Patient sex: M
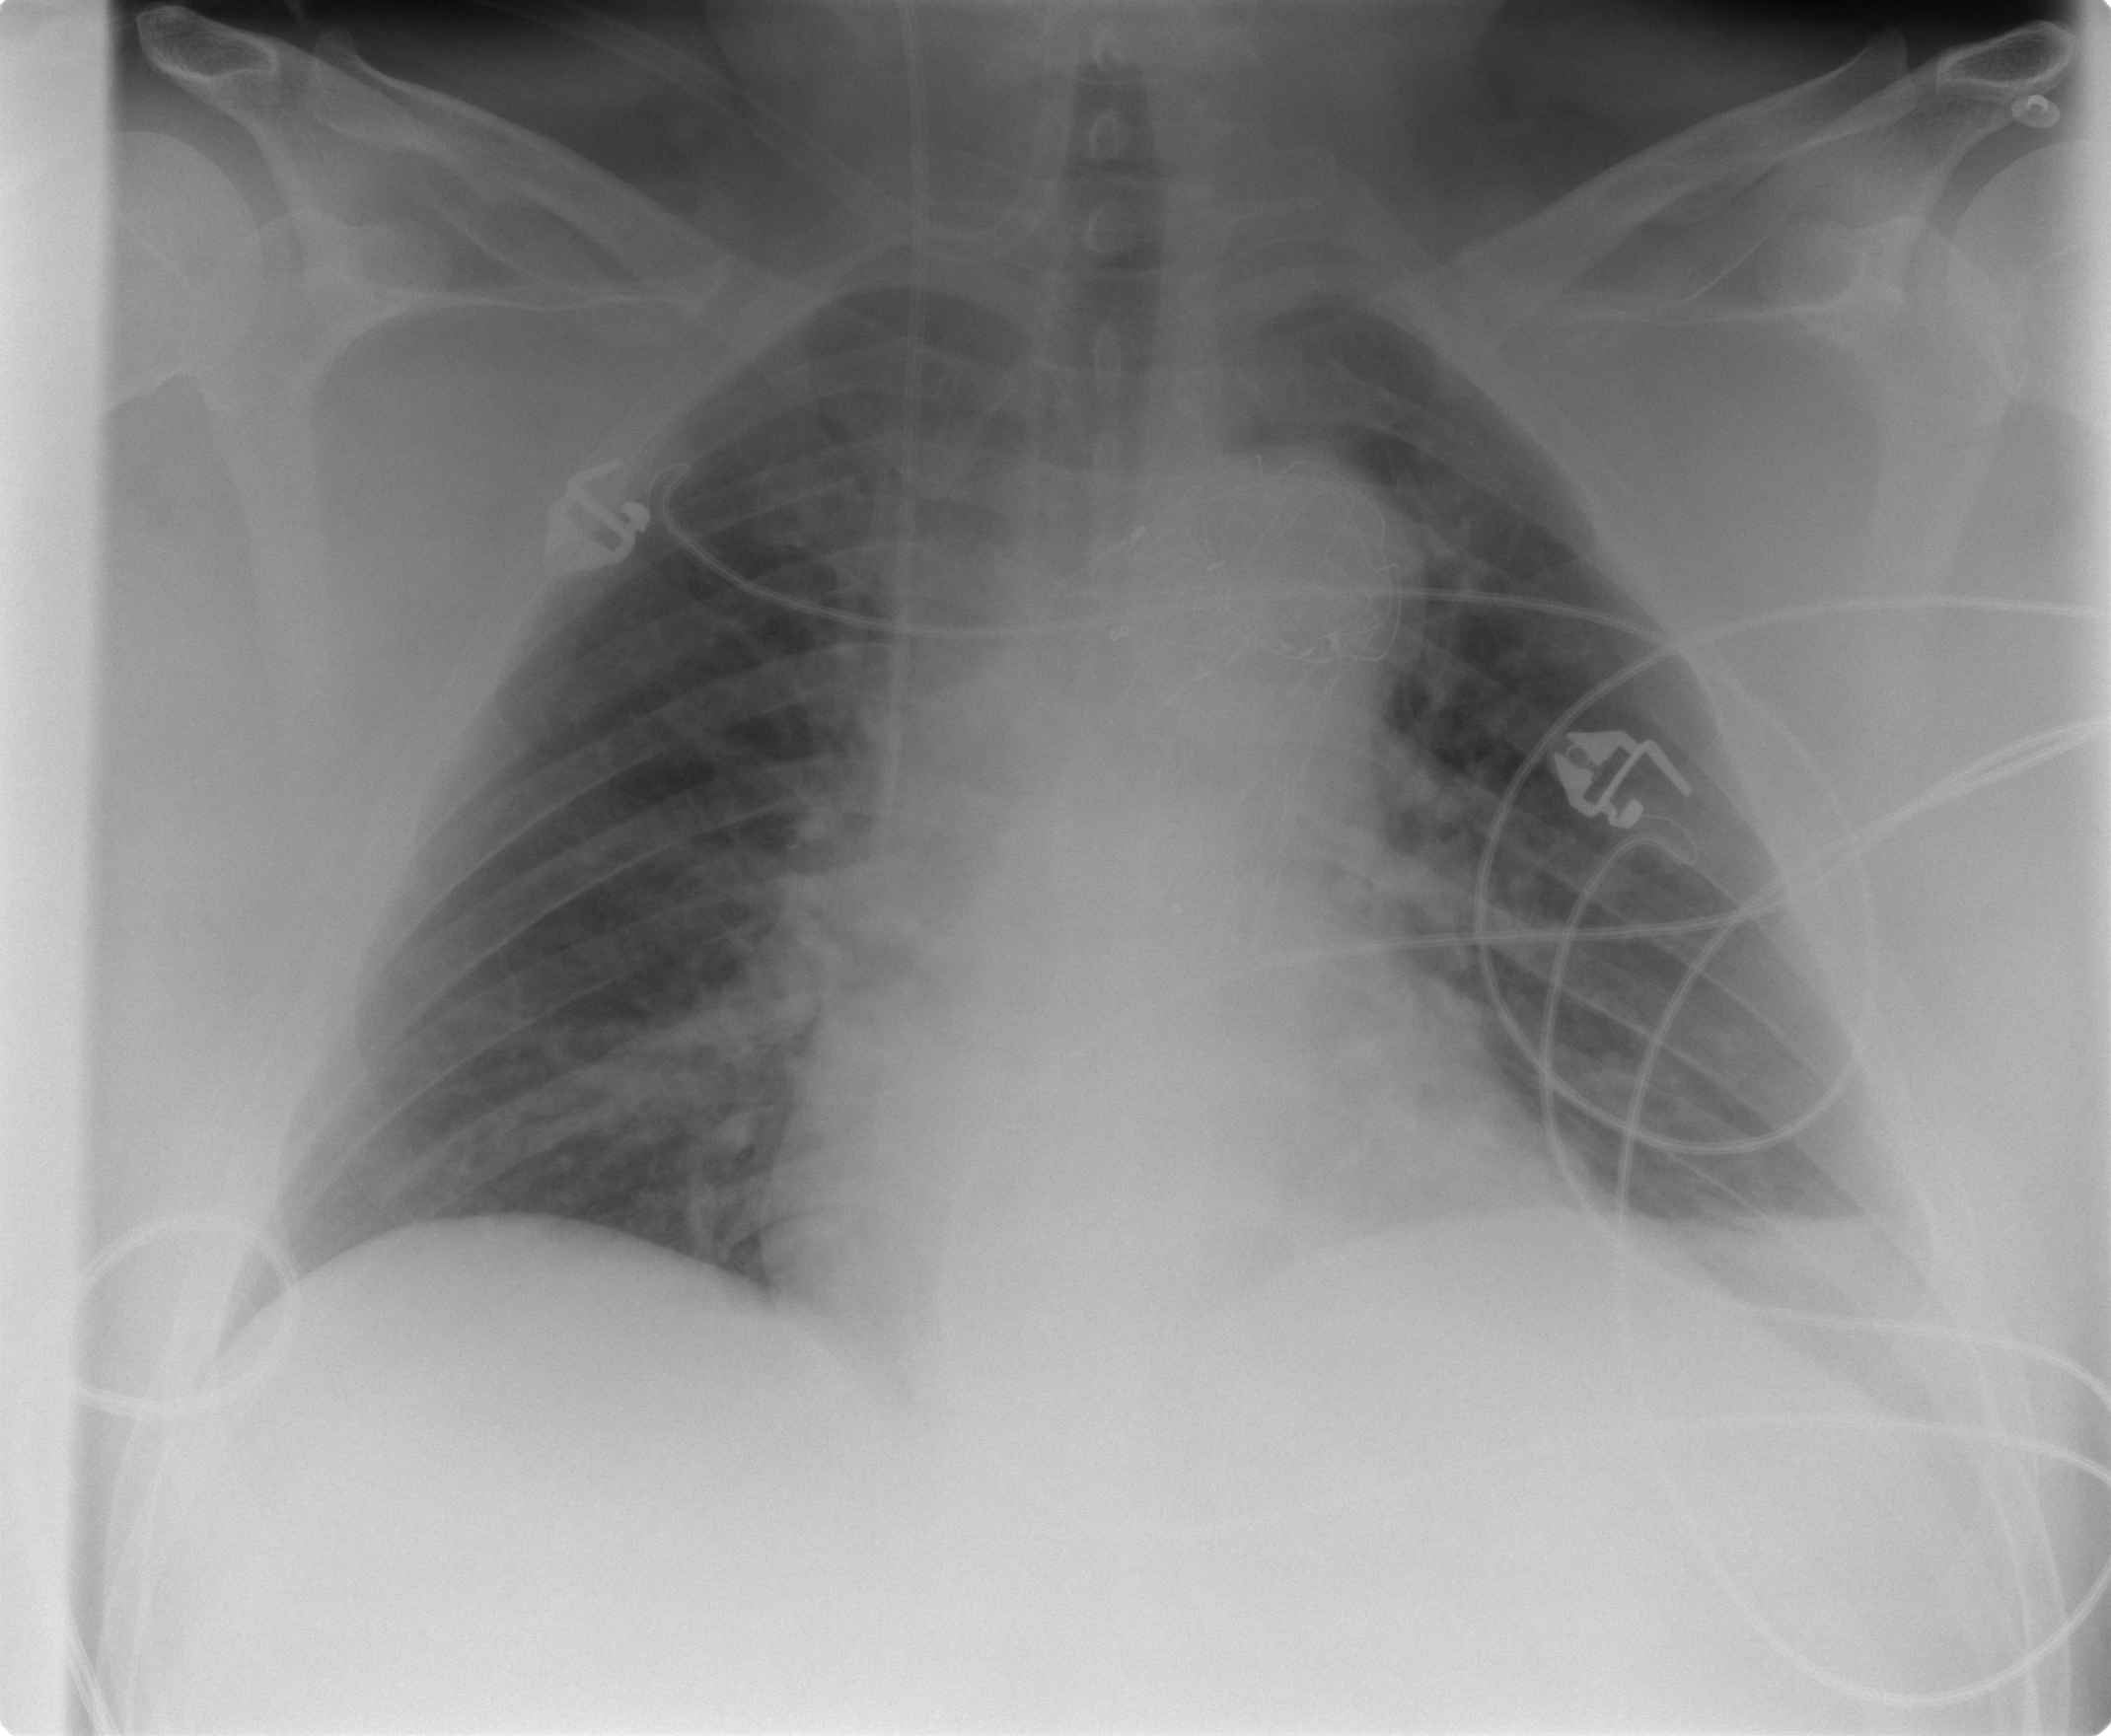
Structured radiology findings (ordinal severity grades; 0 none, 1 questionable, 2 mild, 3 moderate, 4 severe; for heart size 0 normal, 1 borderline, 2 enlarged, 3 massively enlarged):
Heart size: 0
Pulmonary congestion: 0
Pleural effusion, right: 0
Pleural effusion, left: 0
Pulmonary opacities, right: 0
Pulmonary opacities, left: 0
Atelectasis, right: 0
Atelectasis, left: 2